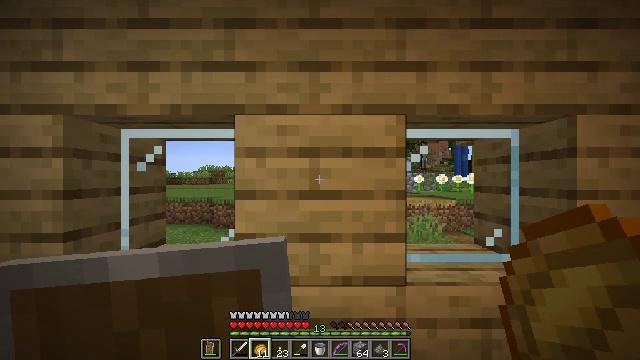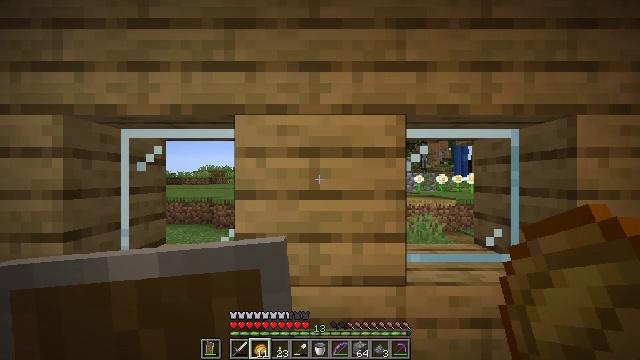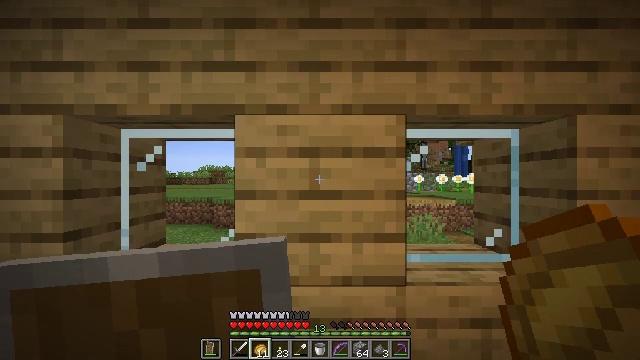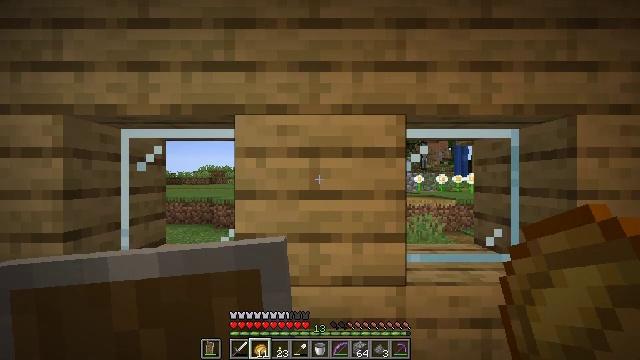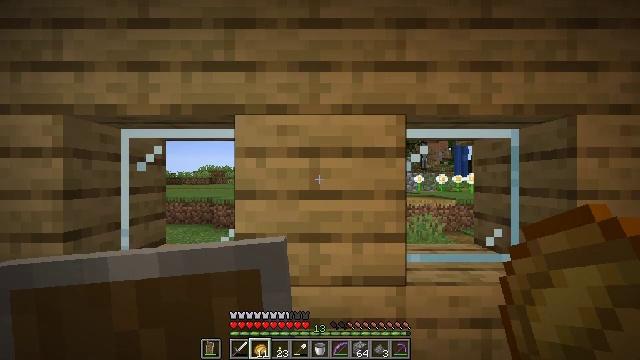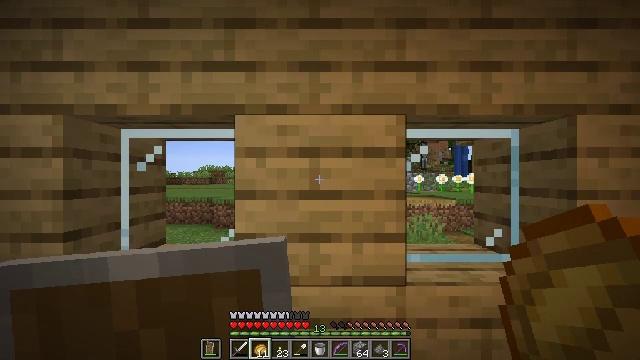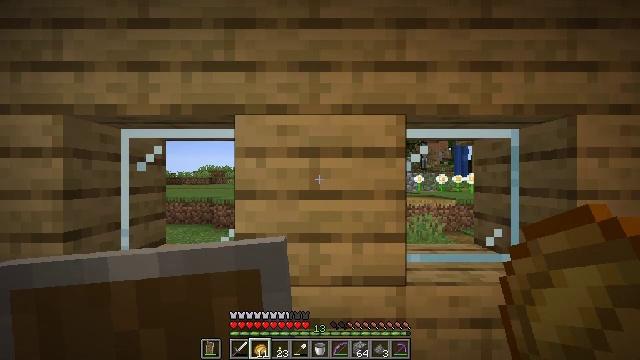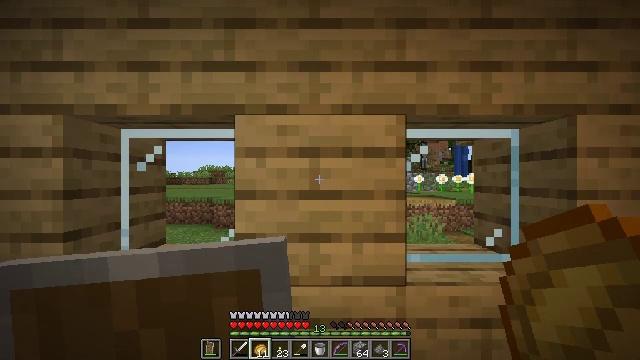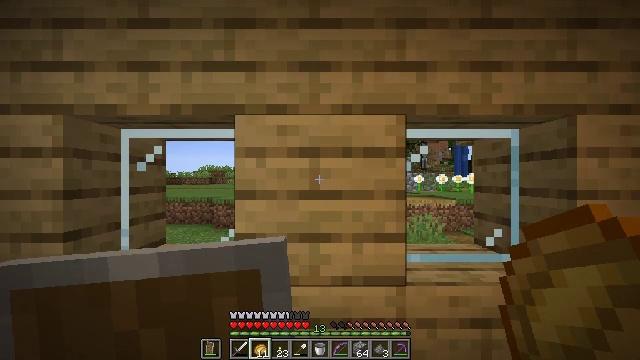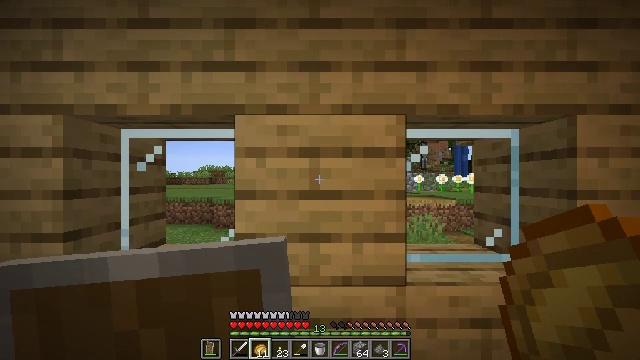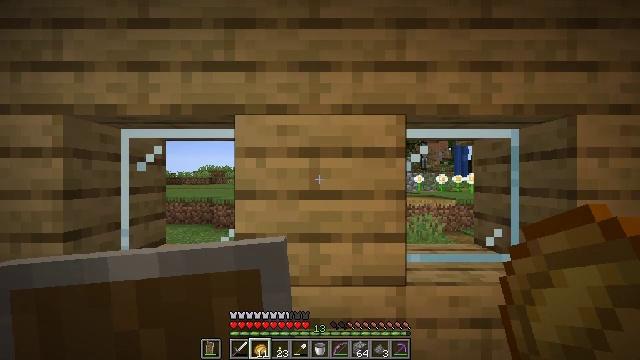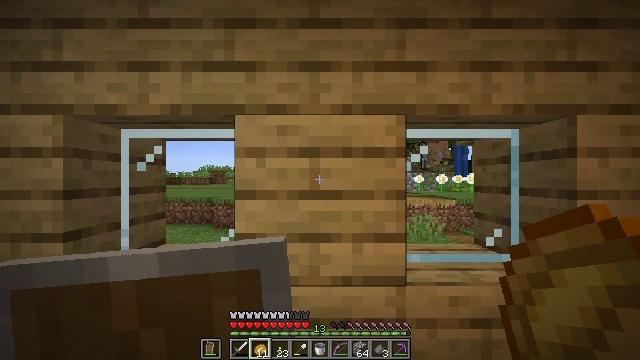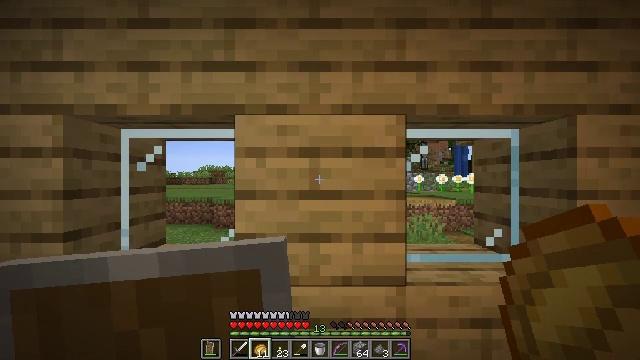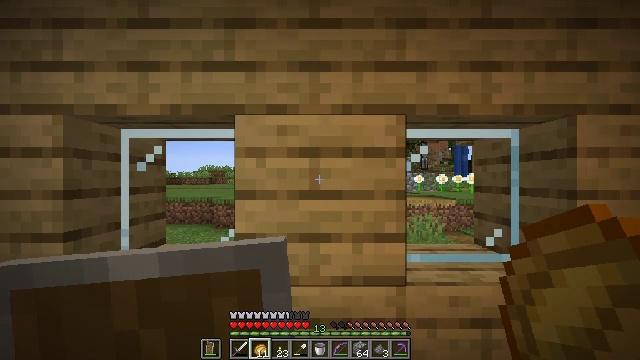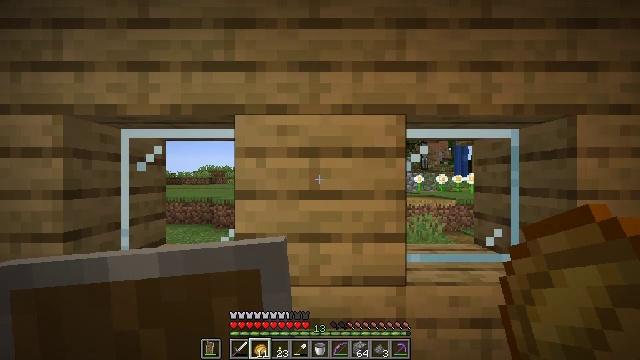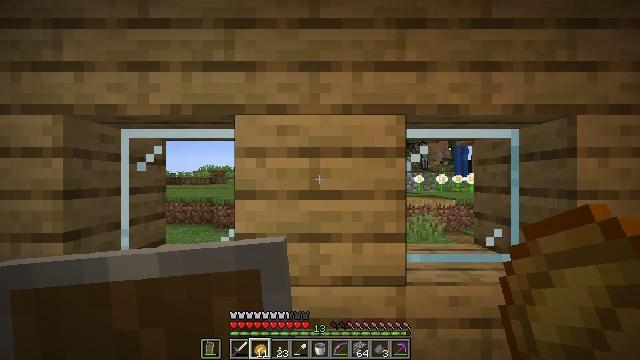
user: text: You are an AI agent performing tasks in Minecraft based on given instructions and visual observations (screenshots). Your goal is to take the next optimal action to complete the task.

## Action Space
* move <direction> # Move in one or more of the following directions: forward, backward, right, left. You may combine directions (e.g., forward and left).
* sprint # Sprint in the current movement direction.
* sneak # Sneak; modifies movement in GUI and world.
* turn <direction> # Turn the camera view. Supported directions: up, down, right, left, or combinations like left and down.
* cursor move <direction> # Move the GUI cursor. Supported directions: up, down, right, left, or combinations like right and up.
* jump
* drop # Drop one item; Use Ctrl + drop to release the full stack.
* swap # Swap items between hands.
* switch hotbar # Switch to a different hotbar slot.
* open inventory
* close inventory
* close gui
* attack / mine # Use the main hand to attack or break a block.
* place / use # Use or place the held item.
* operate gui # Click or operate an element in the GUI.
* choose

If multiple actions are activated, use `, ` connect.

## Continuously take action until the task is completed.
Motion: motion action
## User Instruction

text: Use string and sticks to craft a bow.
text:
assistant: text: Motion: no_op
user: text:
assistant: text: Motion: no_op
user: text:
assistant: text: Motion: no_op
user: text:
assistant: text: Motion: no_op
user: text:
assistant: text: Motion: no_op
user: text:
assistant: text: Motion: no_op
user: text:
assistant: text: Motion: no_op
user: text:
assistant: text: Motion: no_op
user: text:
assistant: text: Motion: no_op
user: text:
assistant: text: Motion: no_op
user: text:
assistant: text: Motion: no_op
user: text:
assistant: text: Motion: no_op
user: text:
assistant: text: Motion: no_op
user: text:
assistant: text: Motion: no_op
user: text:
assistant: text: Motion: no_op
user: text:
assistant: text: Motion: no_op
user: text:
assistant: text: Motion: no_op
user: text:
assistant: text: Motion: no_op
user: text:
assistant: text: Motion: no_op
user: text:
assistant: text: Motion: no_op
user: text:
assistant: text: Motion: no_op
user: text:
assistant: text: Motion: no_op
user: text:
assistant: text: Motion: no_op
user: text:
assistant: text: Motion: no_op
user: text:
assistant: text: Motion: no_op
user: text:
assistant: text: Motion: no_op
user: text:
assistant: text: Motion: no_op
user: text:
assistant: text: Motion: no_op
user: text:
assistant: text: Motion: no_op
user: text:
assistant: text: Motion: no_op